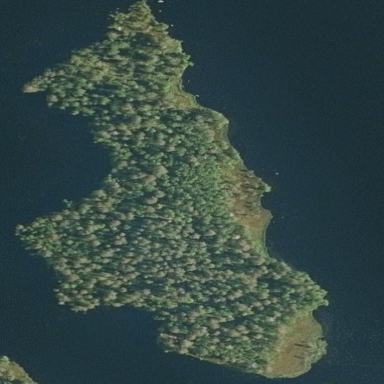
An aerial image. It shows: Island.